Interaction volume radius: 5 \u00c5
Interaction volume height: 15 \u00c5
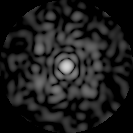
Disorder parameter: 0.8711